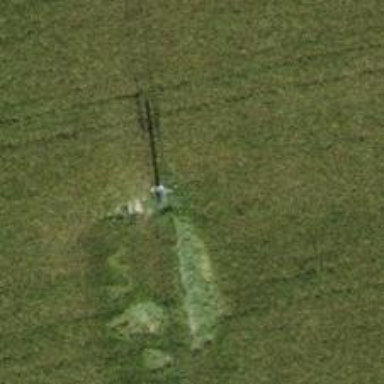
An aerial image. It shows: Power pole.